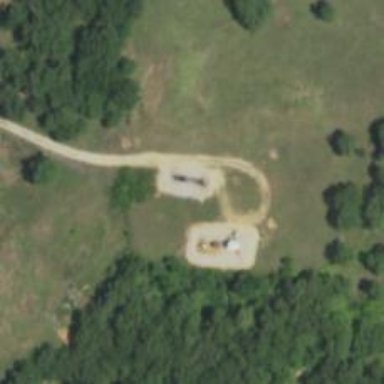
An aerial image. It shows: Petroleum well.